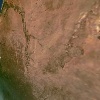
Label: land